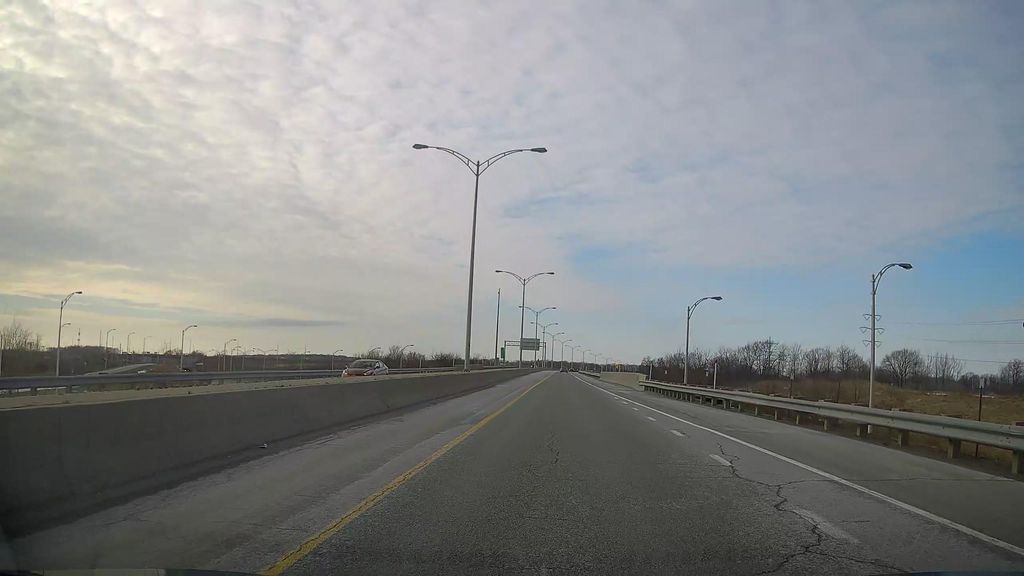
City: montreal